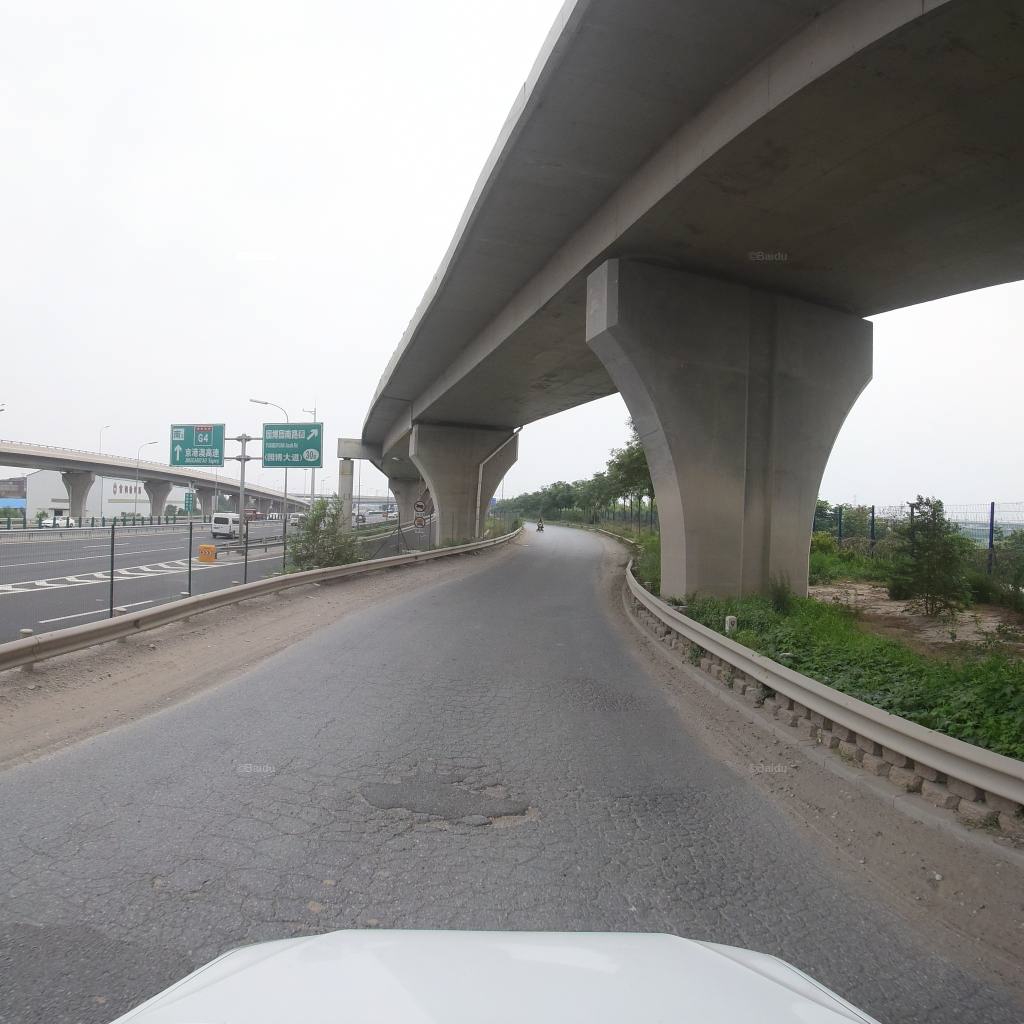
Region: Fengtai
Road damage annotations: pothole, alligator crack, pothole